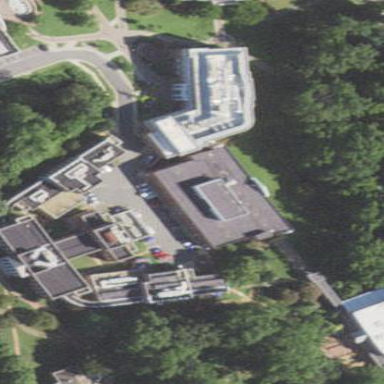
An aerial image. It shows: Library building.